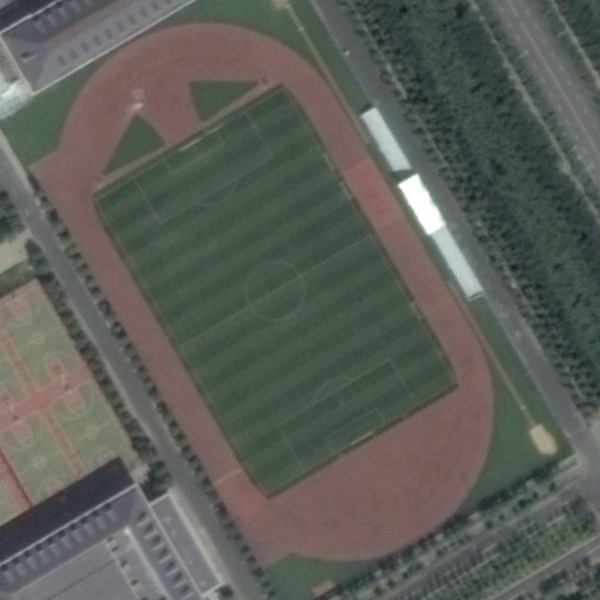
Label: Playground